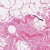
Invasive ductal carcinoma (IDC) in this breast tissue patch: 0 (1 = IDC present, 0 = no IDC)